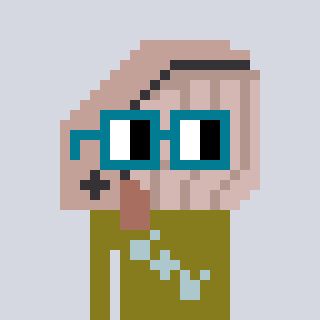
a pixel art character with square dark green glasses, a whale-shaped head and a gunk-colored body on a cool background